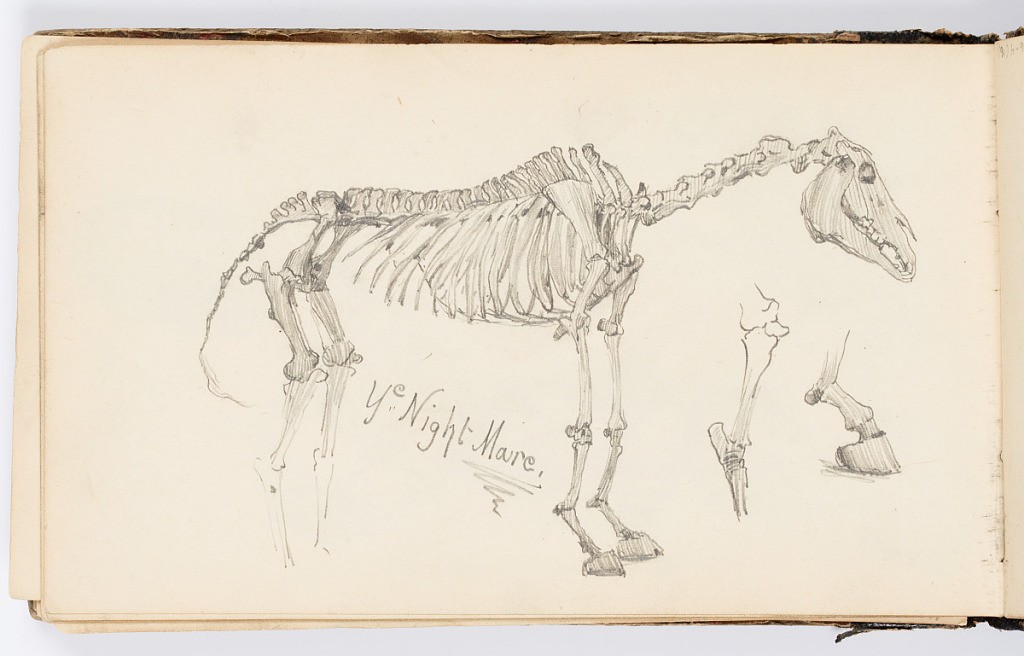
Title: Sketchbook Page: Ye Night Mare
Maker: Kenyon Cox, American, 1856–1919
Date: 1875
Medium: Graphite on paper
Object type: Sketchbook folio
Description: Sketch of the skeleton of a horse.